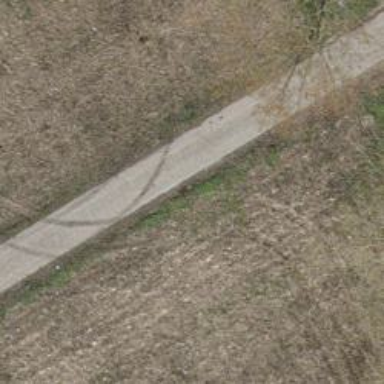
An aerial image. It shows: Concrete track with grade 1 standard.